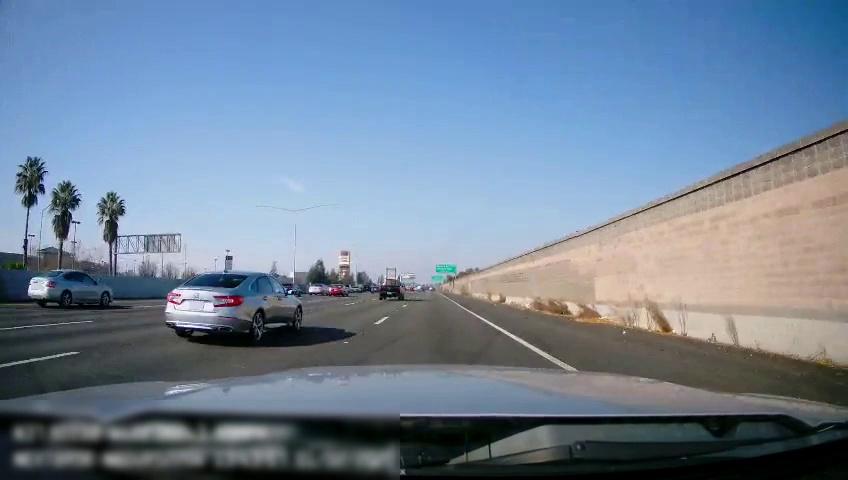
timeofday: Day
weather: Sunny
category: Drivable Space
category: Vehicles | Car
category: Vehicles | Car
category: Vehicles | Truck
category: Vehicles | SUV
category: Vehicles | Car
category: Lanes | Alternate Lane
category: Lanes | Current Lane
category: Lanes | Alternate Lane
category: Lanes | Alternate Lane
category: Lanes | Alternate Lane
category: Lanes | Alternate Lane
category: Traffic | Signs
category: Traffic | Signs